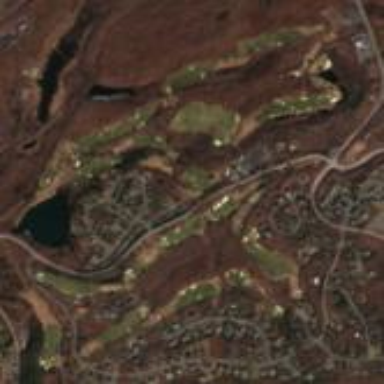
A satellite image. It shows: Golf course.